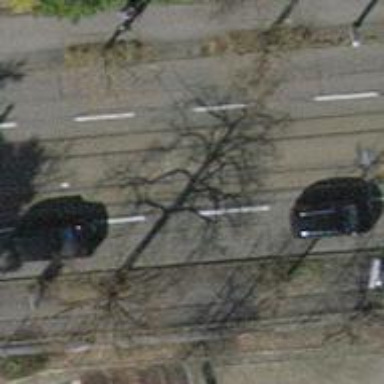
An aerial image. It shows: Tertiary road with asphalt surface. There is separate sidewalk along the road that has embedded tram rails.